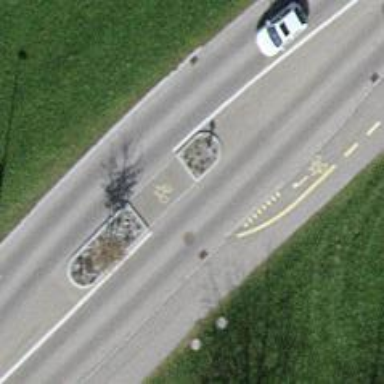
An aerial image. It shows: Cycleway.